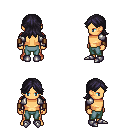
a pixel art fantasy rpg character, male body template, human, tanned skin, steel arm armor, teal pants, raven loose hair, leather bracers, metal boots, four views (front, back, left, right), 2x2 character sprite sheet, small pixel art, hard edges, no anti-aliasing